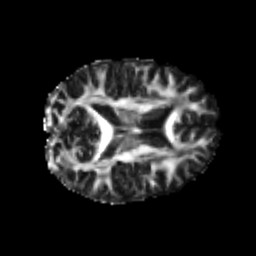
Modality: FA
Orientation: axial
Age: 22
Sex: female
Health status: healthy
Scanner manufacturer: philips
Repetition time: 7.385 s
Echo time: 0.08599 s